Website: crate-barrel
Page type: billing-address
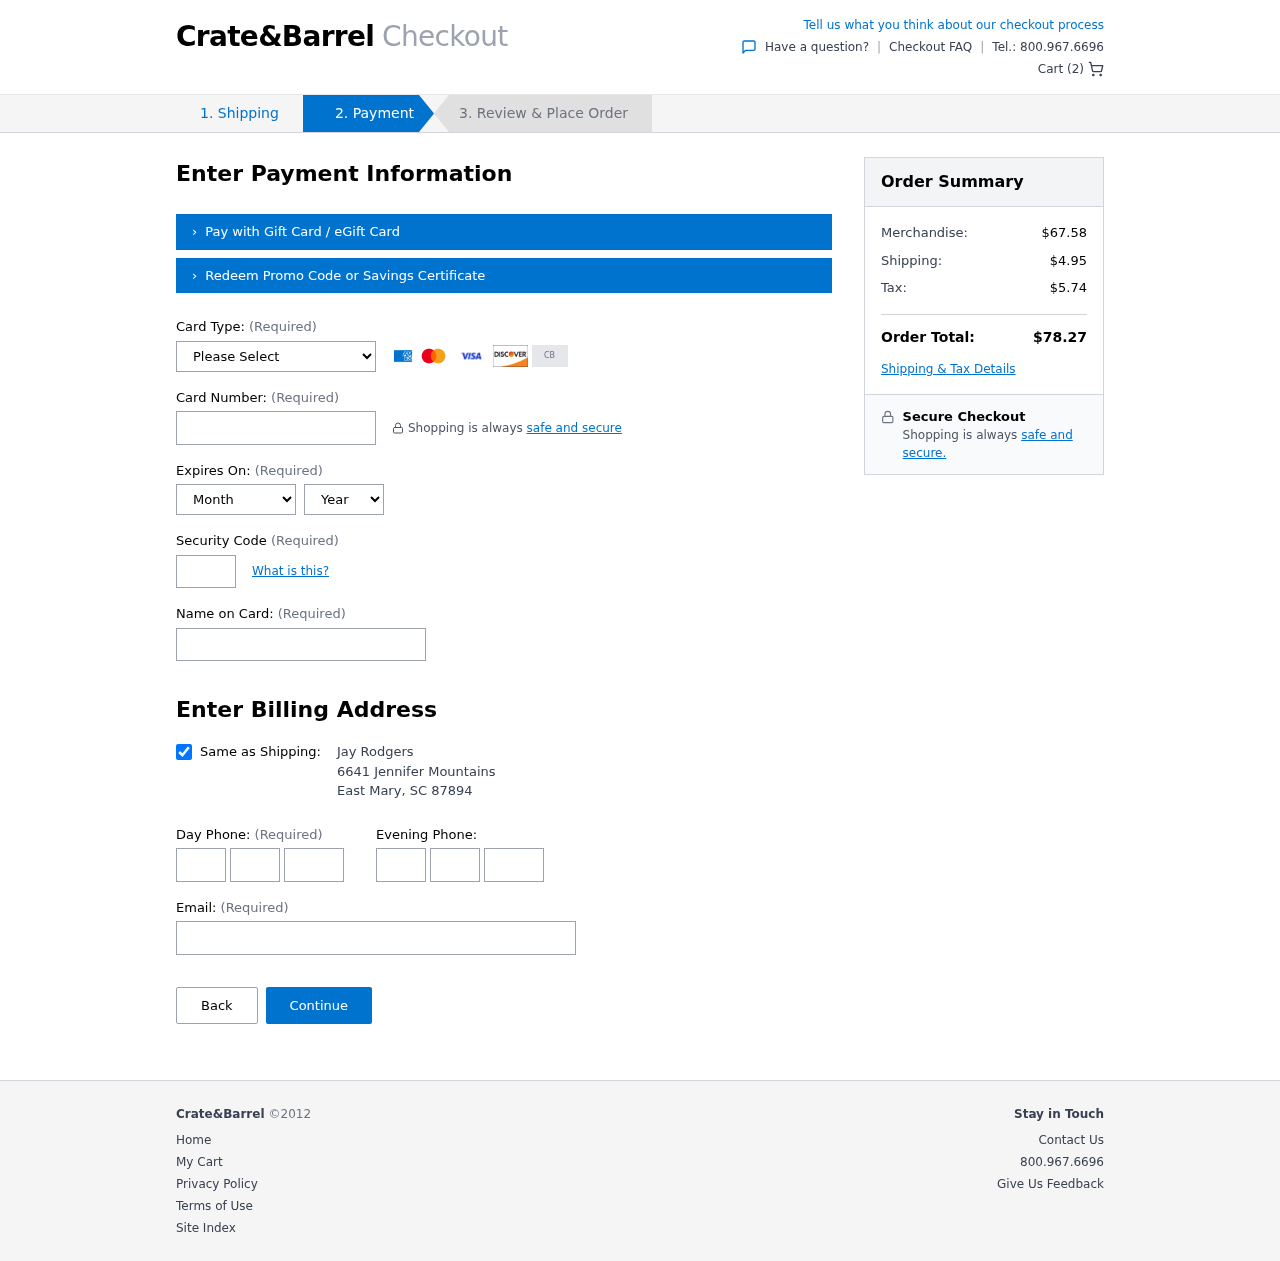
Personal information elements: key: PII_CARD_CVV
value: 251
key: PII_CARD_EXPIRY_MONTH
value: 03
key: PII_CARD_EXPIRY_YEAR
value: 26
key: PII_CARD_NUMBER
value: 4490 3151 3369 1221
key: PII_CARD_TYPE
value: Visa
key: PII_CITY
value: East Mary
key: PII_EMAIL
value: jay.rodgers@hotmail.com
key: PII_FULLNAME
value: Jay Rodgers
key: PII_PHONE_ALT_AREA
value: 715
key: PII_PHONE_ALT_PREFIX
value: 246
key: PII_PHONE_ALT_SUFFIX
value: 3414
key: PII_PHONE_AREA
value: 924
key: PII_PHONE_PREFIX
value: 527
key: PII_PHONE_SUFFIX
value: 3367
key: PII_POSTCODE
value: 87894
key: PII_STATE_ABBR
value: SC
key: PII_STREET
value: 6641 Jennifer Mountains
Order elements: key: ORDER_NUM_ITEMS
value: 2
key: ORDER_SUBTOTAL
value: $67.58
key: ORDER_SHIPPING_COST
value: $4.95
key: ORDER_TAX
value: $5.74
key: ORDER_TOTAL
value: $78.27